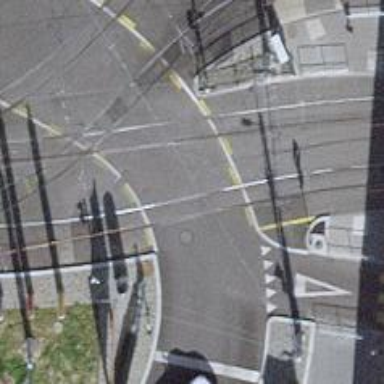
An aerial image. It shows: Tram railway line with electrified contact line.